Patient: sex M, age 64
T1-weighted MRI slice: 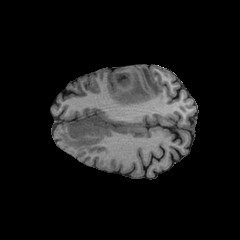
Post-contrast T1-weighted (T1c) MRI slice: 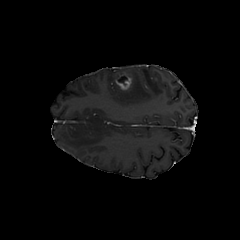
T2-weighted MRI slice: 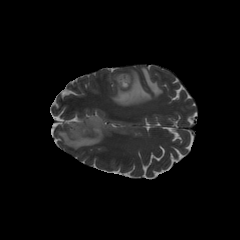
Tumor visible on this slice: yes
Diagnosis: Glioblastoma, IDH-wildtype
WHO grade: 4